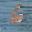
Label: 6